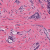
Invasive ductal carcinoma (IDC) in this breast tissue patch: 1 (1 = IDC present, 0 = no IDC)